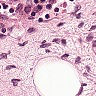
Metastatic tissue present: no